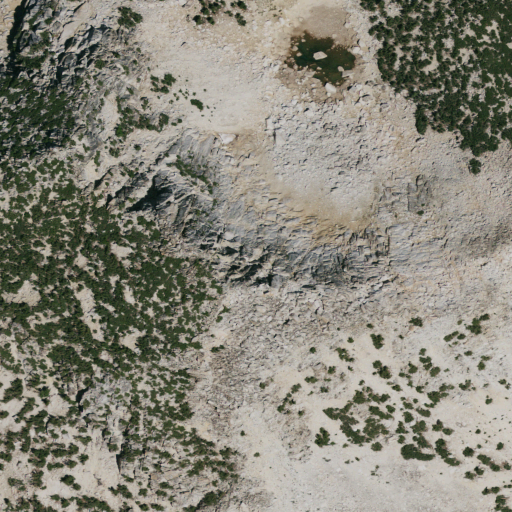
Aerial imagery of mountain in California named Cirque Mountain containing shrub, barren land, grassland, and evergreen forest